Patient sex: F
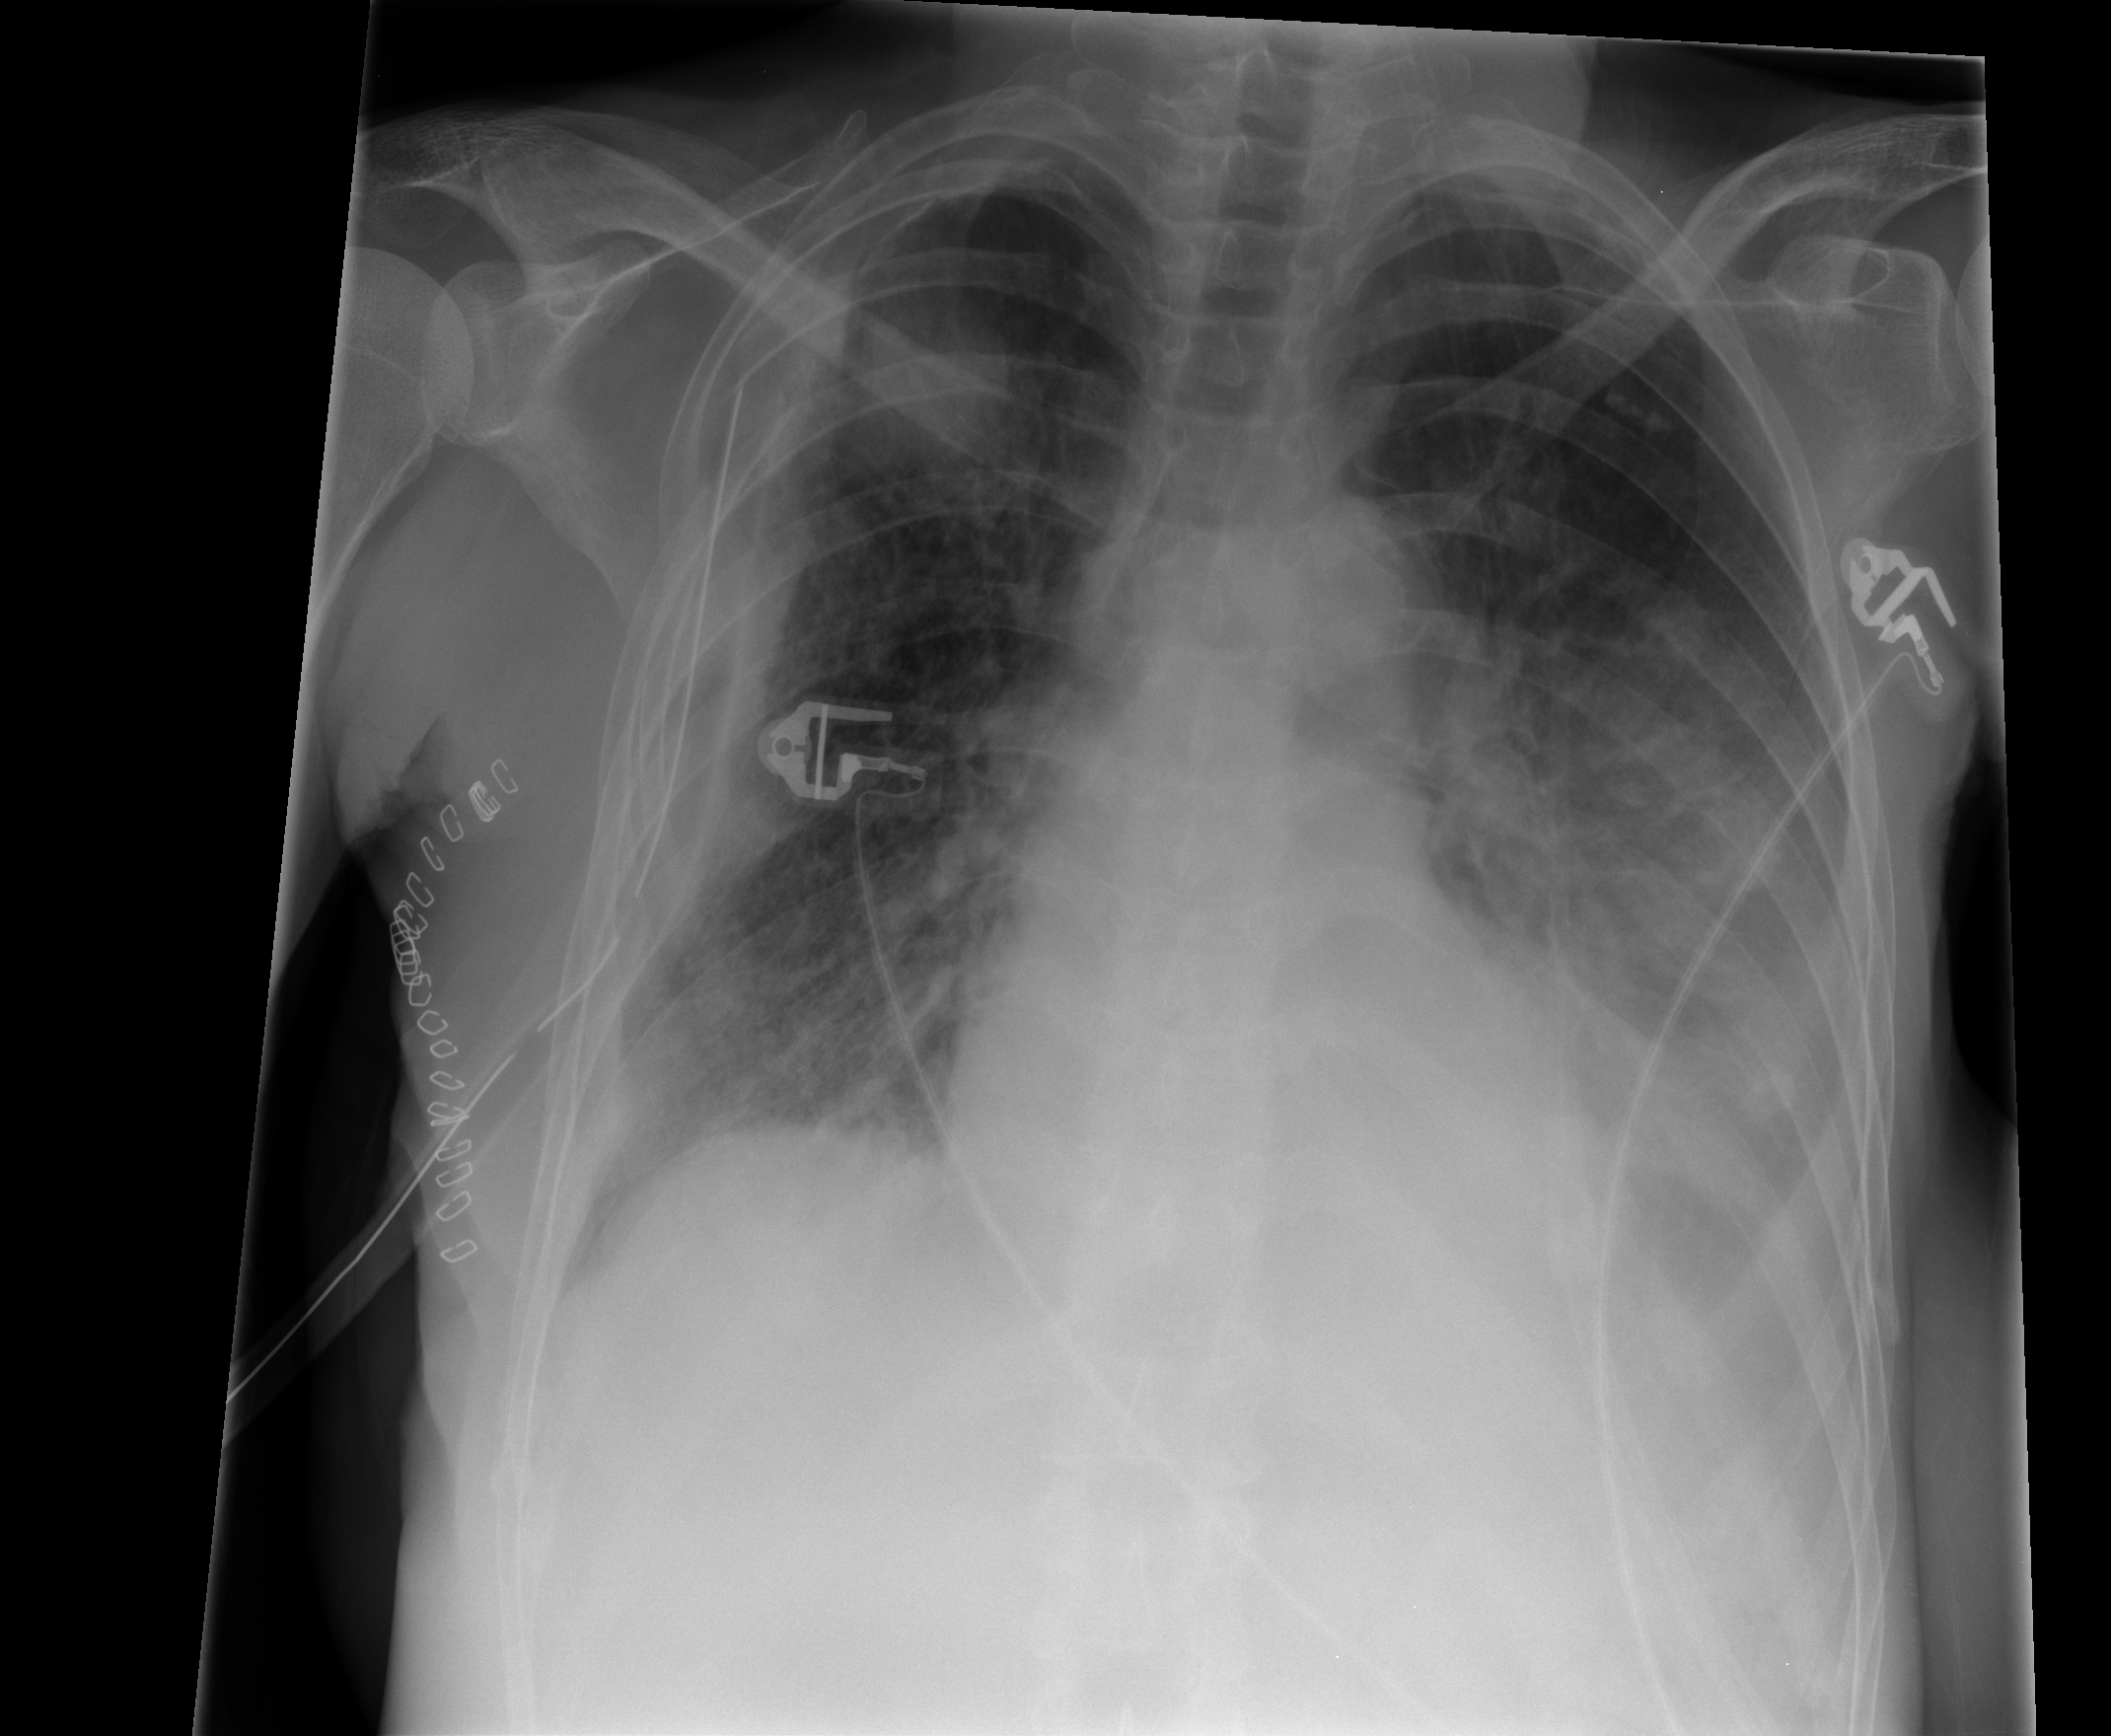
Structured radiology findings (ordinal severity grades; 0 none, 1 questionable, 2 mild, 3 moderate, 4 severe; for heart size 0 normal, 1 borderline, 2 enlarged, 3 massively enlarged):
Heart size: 0
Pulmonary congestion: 2
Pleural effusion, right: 1
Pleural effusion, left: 3
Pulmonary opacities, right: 0
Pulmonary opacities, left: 2
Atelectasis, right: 2
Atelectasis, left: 2